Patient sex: M
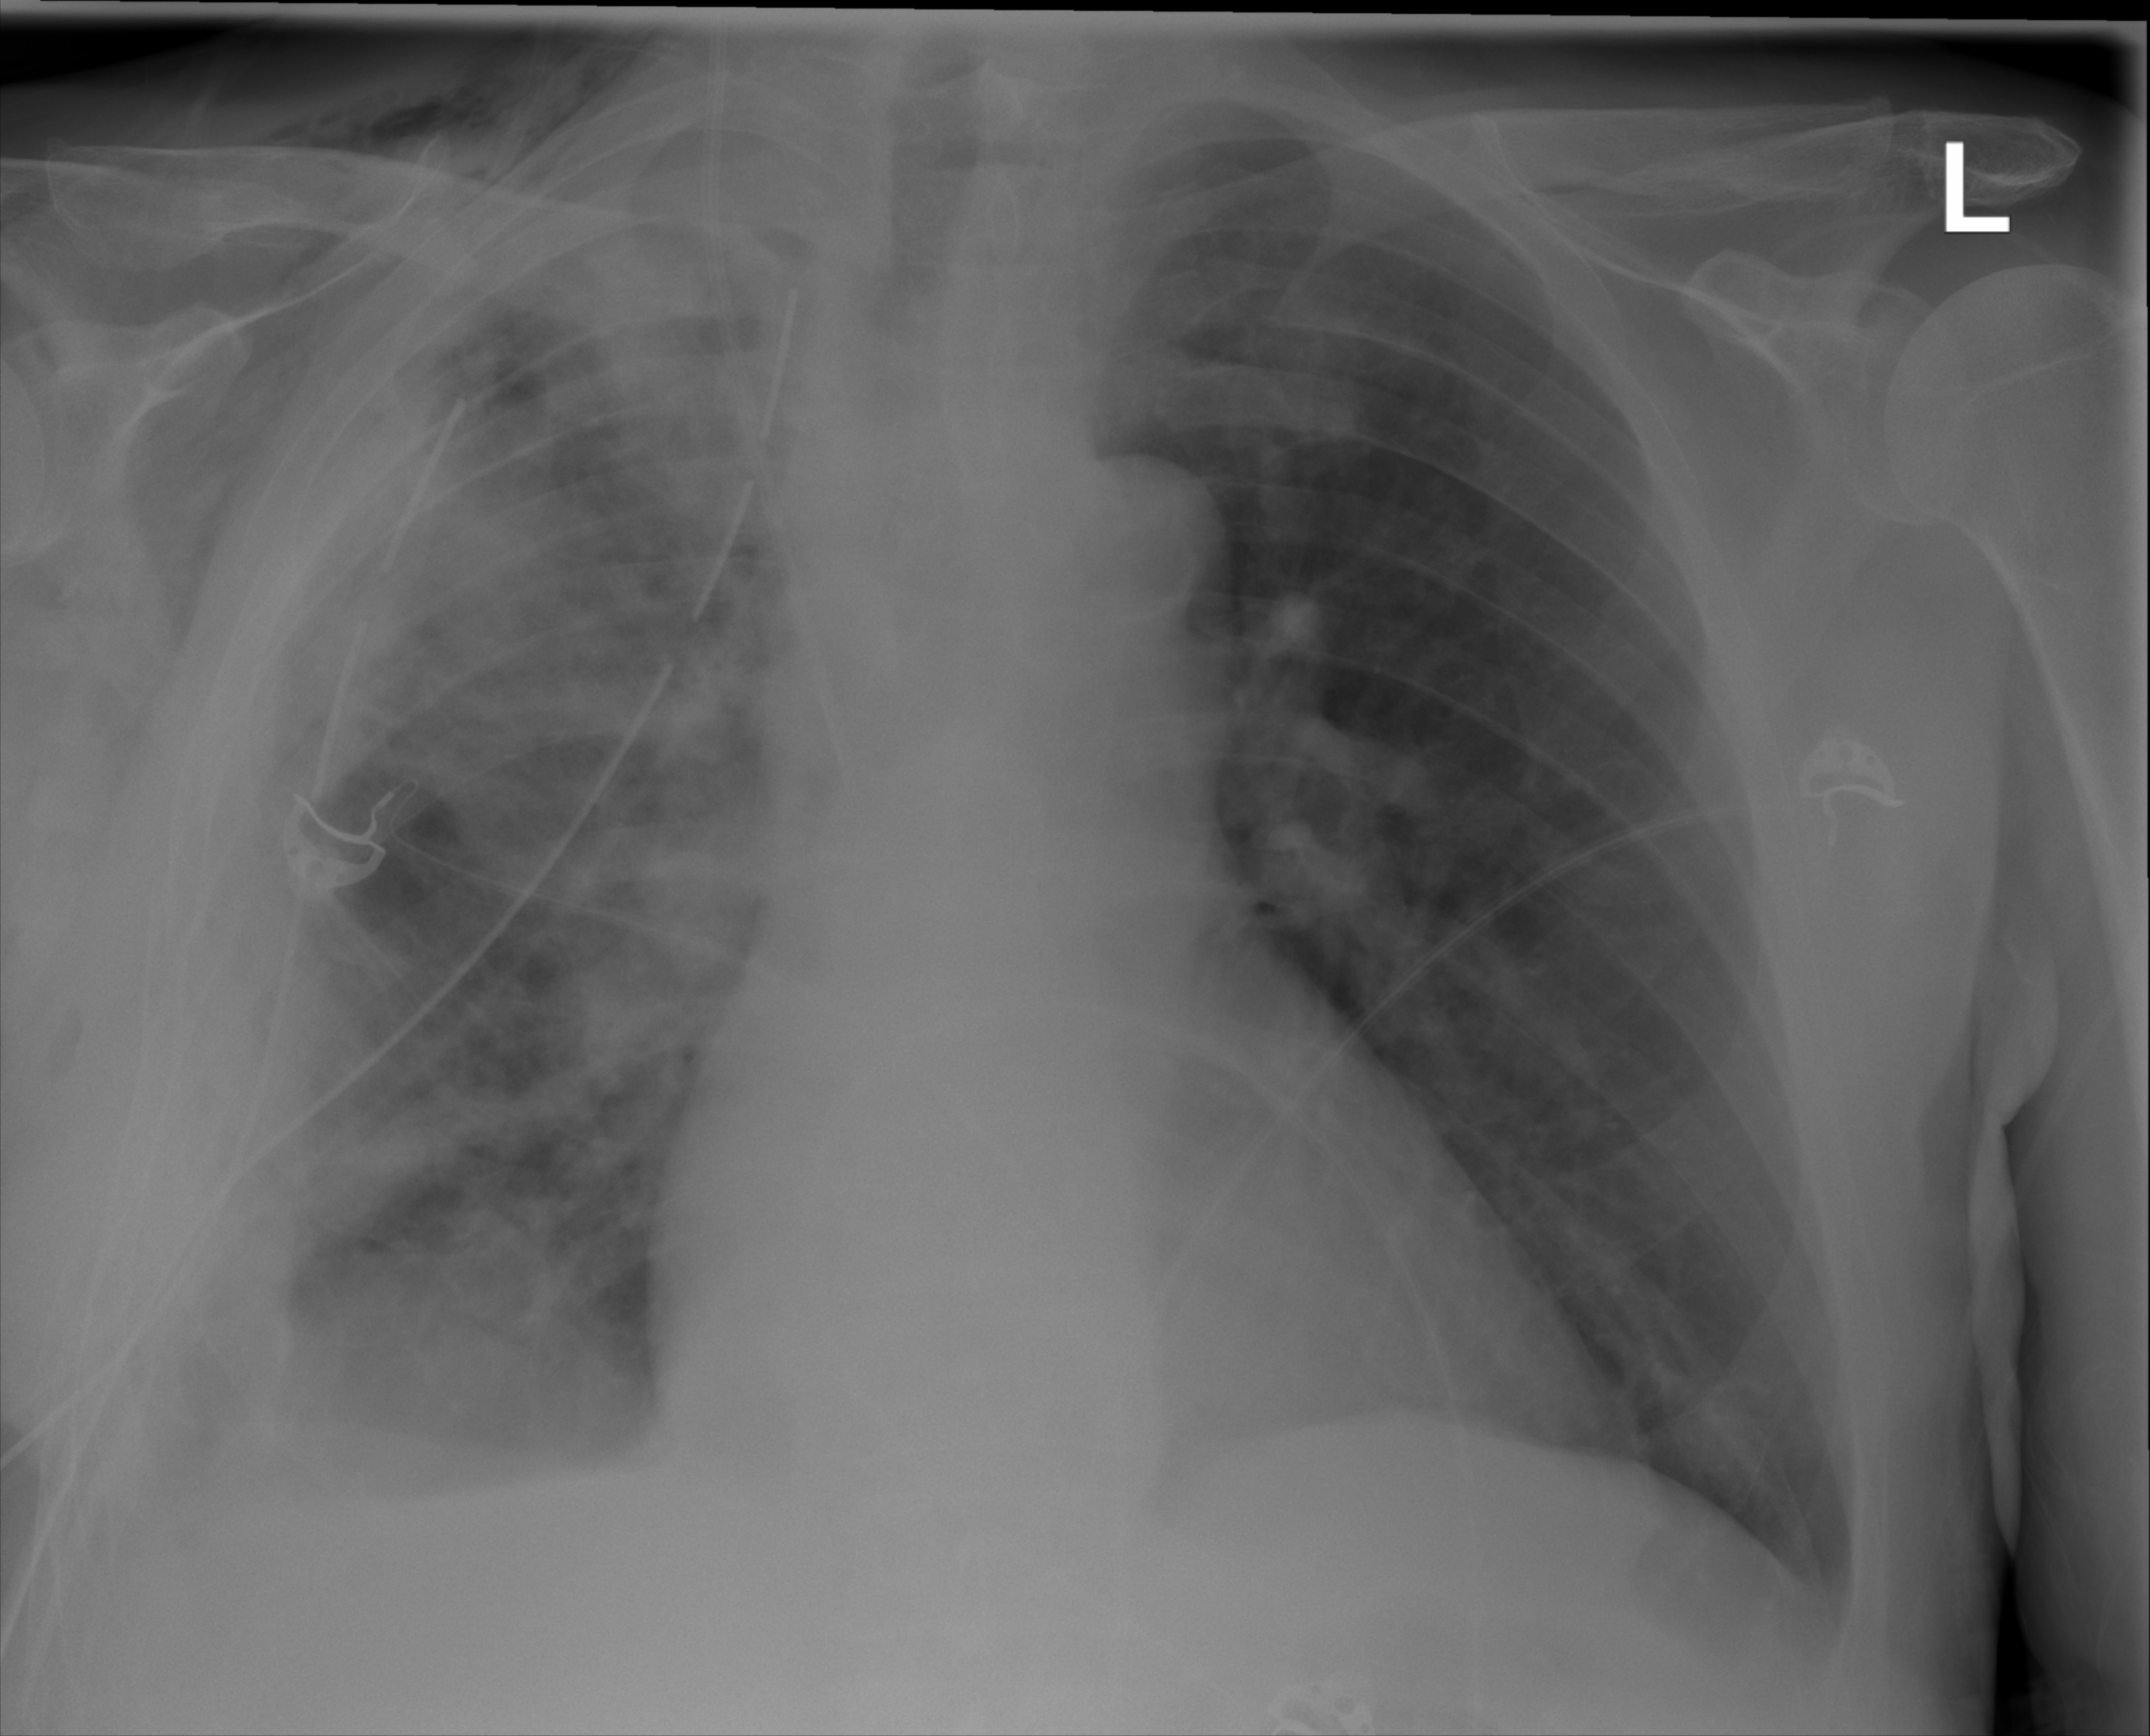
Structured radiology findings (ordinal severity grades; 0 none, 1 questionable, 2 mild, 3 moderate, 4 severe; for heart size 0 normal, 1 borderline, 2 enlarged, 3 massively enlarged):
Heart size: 0
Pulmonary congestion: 0
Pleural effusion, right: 3
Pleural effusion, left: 0
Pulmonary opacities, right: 3
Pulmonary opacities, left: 0
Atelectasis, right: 3
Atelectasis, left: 0